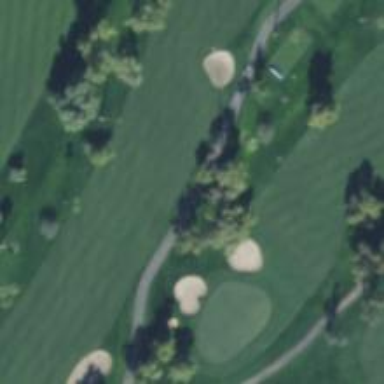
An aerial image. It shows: View of golf hole.